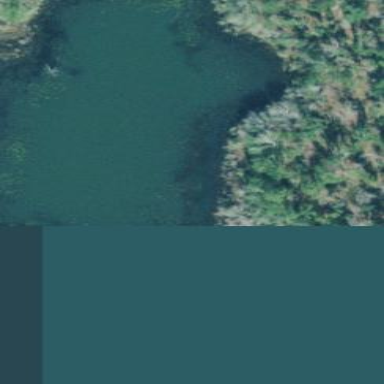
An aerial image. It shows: Beautiful lake surrounded by nature.